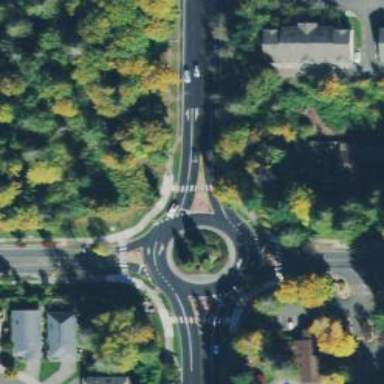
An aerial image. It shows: Roundabout on primary highway.